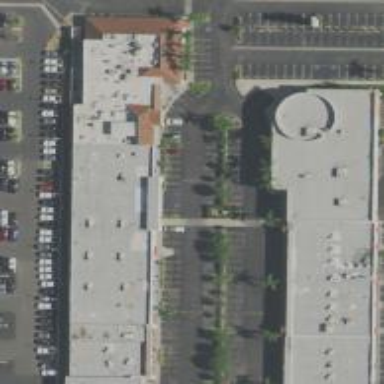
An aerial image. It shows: Retail building.